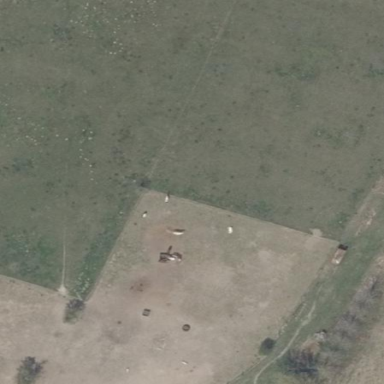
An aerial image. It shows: Pasture covered in meadow.